Question: The question is, how do I combine a foreground color, an empty background and a mask - black and white no gray, so that the mask applies the colour to the empty background in the area of the mask, and overlapping colour replaces without blend.
Some different approaches to part of this on SO and other places none that work as expected, such as .add, .addWeighted, bitwise_and, converting to rgba. Code that produces coloured horizontal lines on black

'''
bg = np.zeros_like(image)
fg = np.full_like(image, (250,50,150))
mask = np.zeros_like(image)
pts = np.array([[0,0],[0,50],[50,75],[125,0]], np.int32)
cv2.fillPoly(mask,[pts],(255,255,255))
comb_img = bg.copy()
comb_img[mask] = fg[mask]
'''
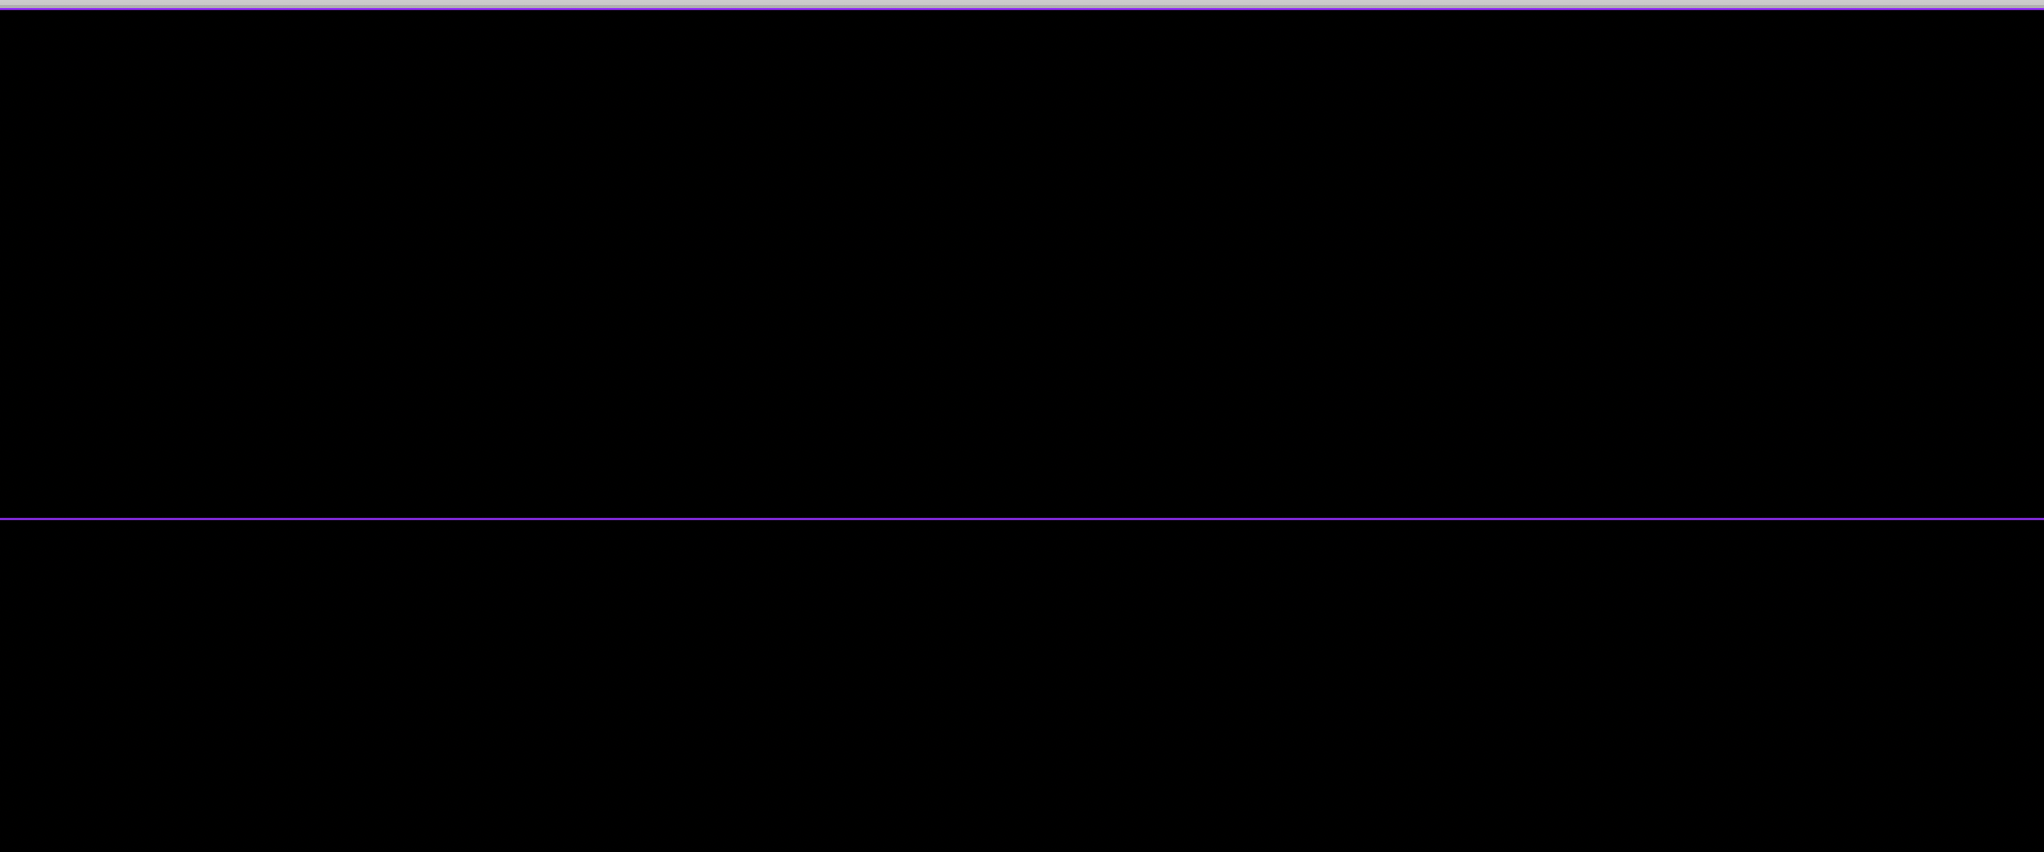
Answer: Your issue is in your last command. You want to copy the color from the foreground only where it is not zero in the mask. So it should be:
'''
comb_img[mask!=0] = fg[mask!=0]
'''
Here is an example:
Input:
<URL>
import cv2
import numpy as np
'''
# read image
image = cv2.imread('barn.jpg')
# color image with black for background
bg = np.zeros_like(image)
# color image with (250,50,150) as foreground
fg = np.full_like(image, (250,50,150))
# create mask by drawing a filled polygon from given points with white on black
mask = np.zeros_like(image)
pts = np.array([[0,0],[0,50],[50,75],[125,0]], np.int32)
cv2.fillPoly(mask,[pts],(255,255,255))
# do masking
comb_img = bg.copy()
comb_img[mask!=0] = fg[mask!=0]
cv2.imshow('image', image)
cv2.imshow('bg', bg)
cv2.imshow('fg', fg)
cv2.imshow('mask', mask)
cv2.imshow('result', comb_img)
cv2.waitKey(0)
cv2.destroyAllWindows()
# save results
cv2.imwrite('barn_color_masked.png', comb_img)
'''
<URL>